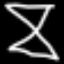
Label: hourglass